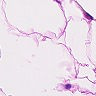
Metastatic tissue present: no